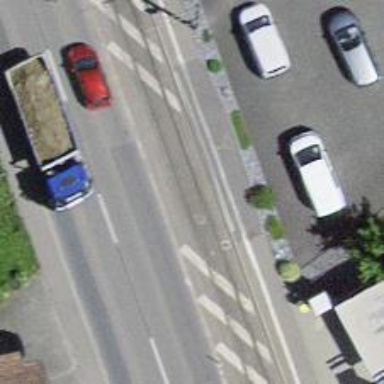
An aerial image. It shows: Stop position for light rail public transport.